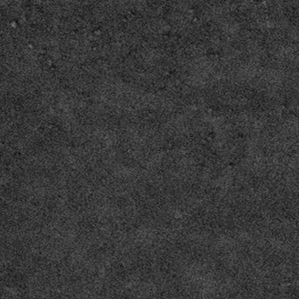
Label: frost